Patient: sex F, age 61
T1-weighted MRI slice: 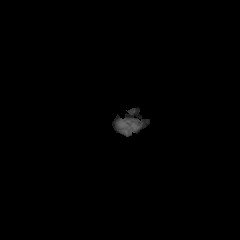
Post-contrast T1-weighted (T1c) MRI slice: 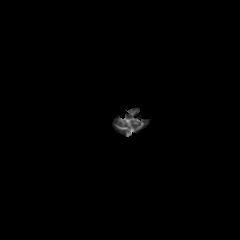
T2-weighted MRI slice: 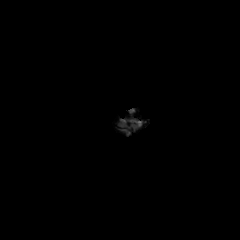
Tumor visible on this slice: no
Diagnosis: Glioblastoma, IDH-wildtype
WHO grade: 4